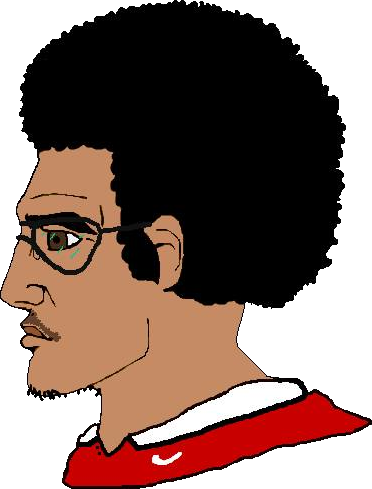
Label: 4_Yes_Chad